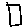
Label: square